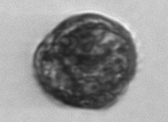
Label: Alexandrium_catenella